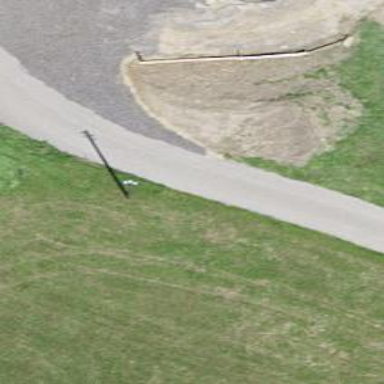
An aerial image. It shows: Paved track with grade 1 surface.